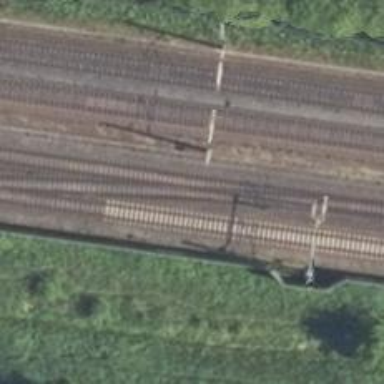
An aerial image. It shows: Railway track with contact lines for electrification.